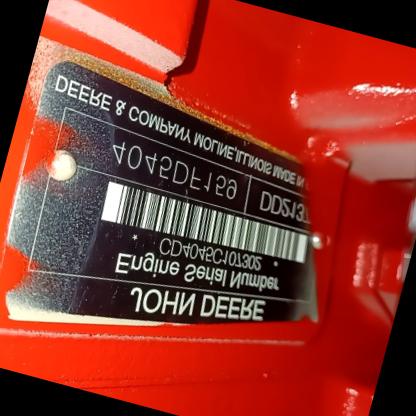
Klasa: tabliczka-znamionowa